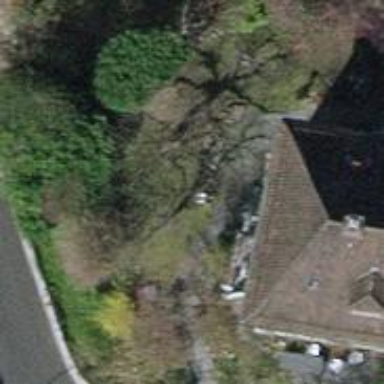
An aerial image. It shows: Semi-detached house.